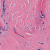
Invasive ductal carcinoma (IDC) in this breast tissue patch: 1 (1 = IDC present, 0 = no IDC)